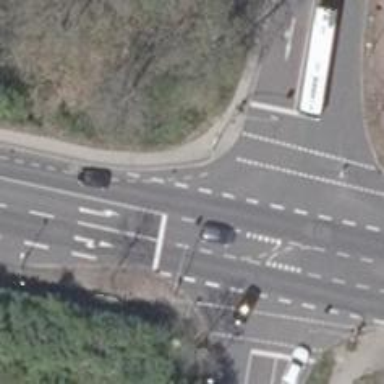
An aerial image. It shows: Road with traffic signals.